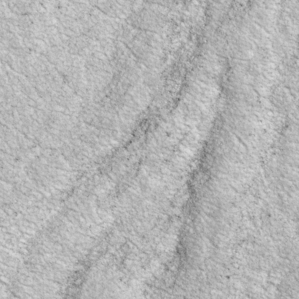
Label: non_frost